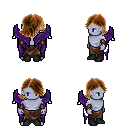
a pixel art fantasy rpg character, male body template, dark elf, purple skin, purple wings, robe skirt, brown swoop hairstyle, cloth bracers, black shoes, four views (front, back, left, right), 2x2 character sprite sheet, small pixel art, hard edges, no anti-aliasing